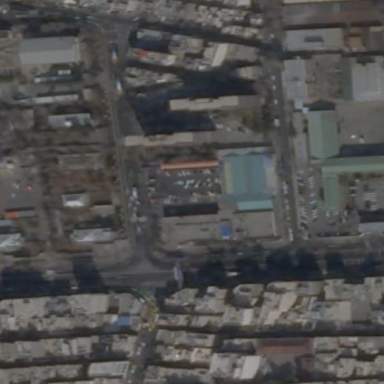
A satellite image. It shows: Department store building.